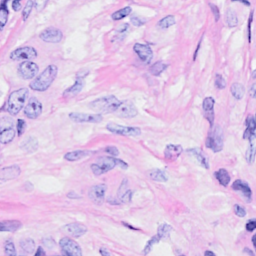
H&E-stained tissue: Breast